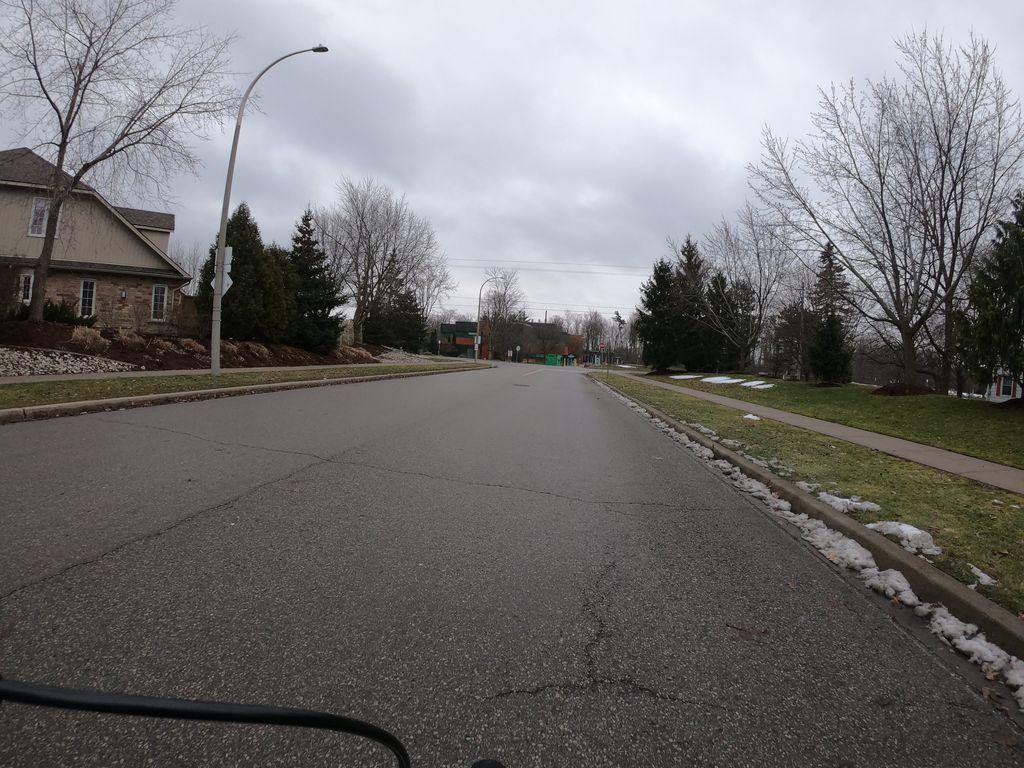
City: kitchener-waterloo